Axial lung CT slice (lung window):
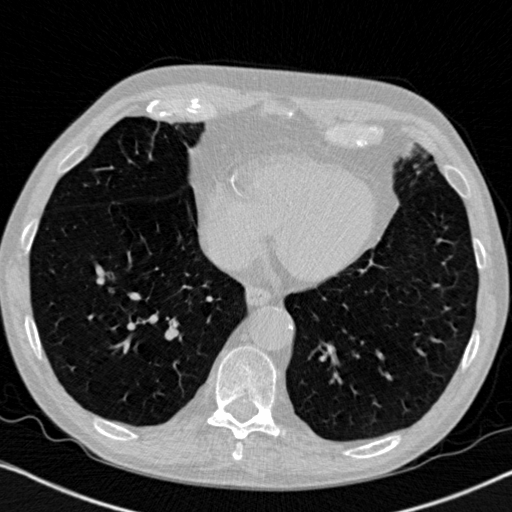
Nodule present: no